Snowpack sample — Loveland Pass, Silver Plume, Colorado, USA (2/11/26, 12:00 PM MST)
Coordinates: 39.663, -105.886
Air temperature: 35 °F
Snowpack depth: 82 cm
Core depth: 10 cm
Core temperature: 17.6 °F
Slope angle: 13°, slope face: 12°
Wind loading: high
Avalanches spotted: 1
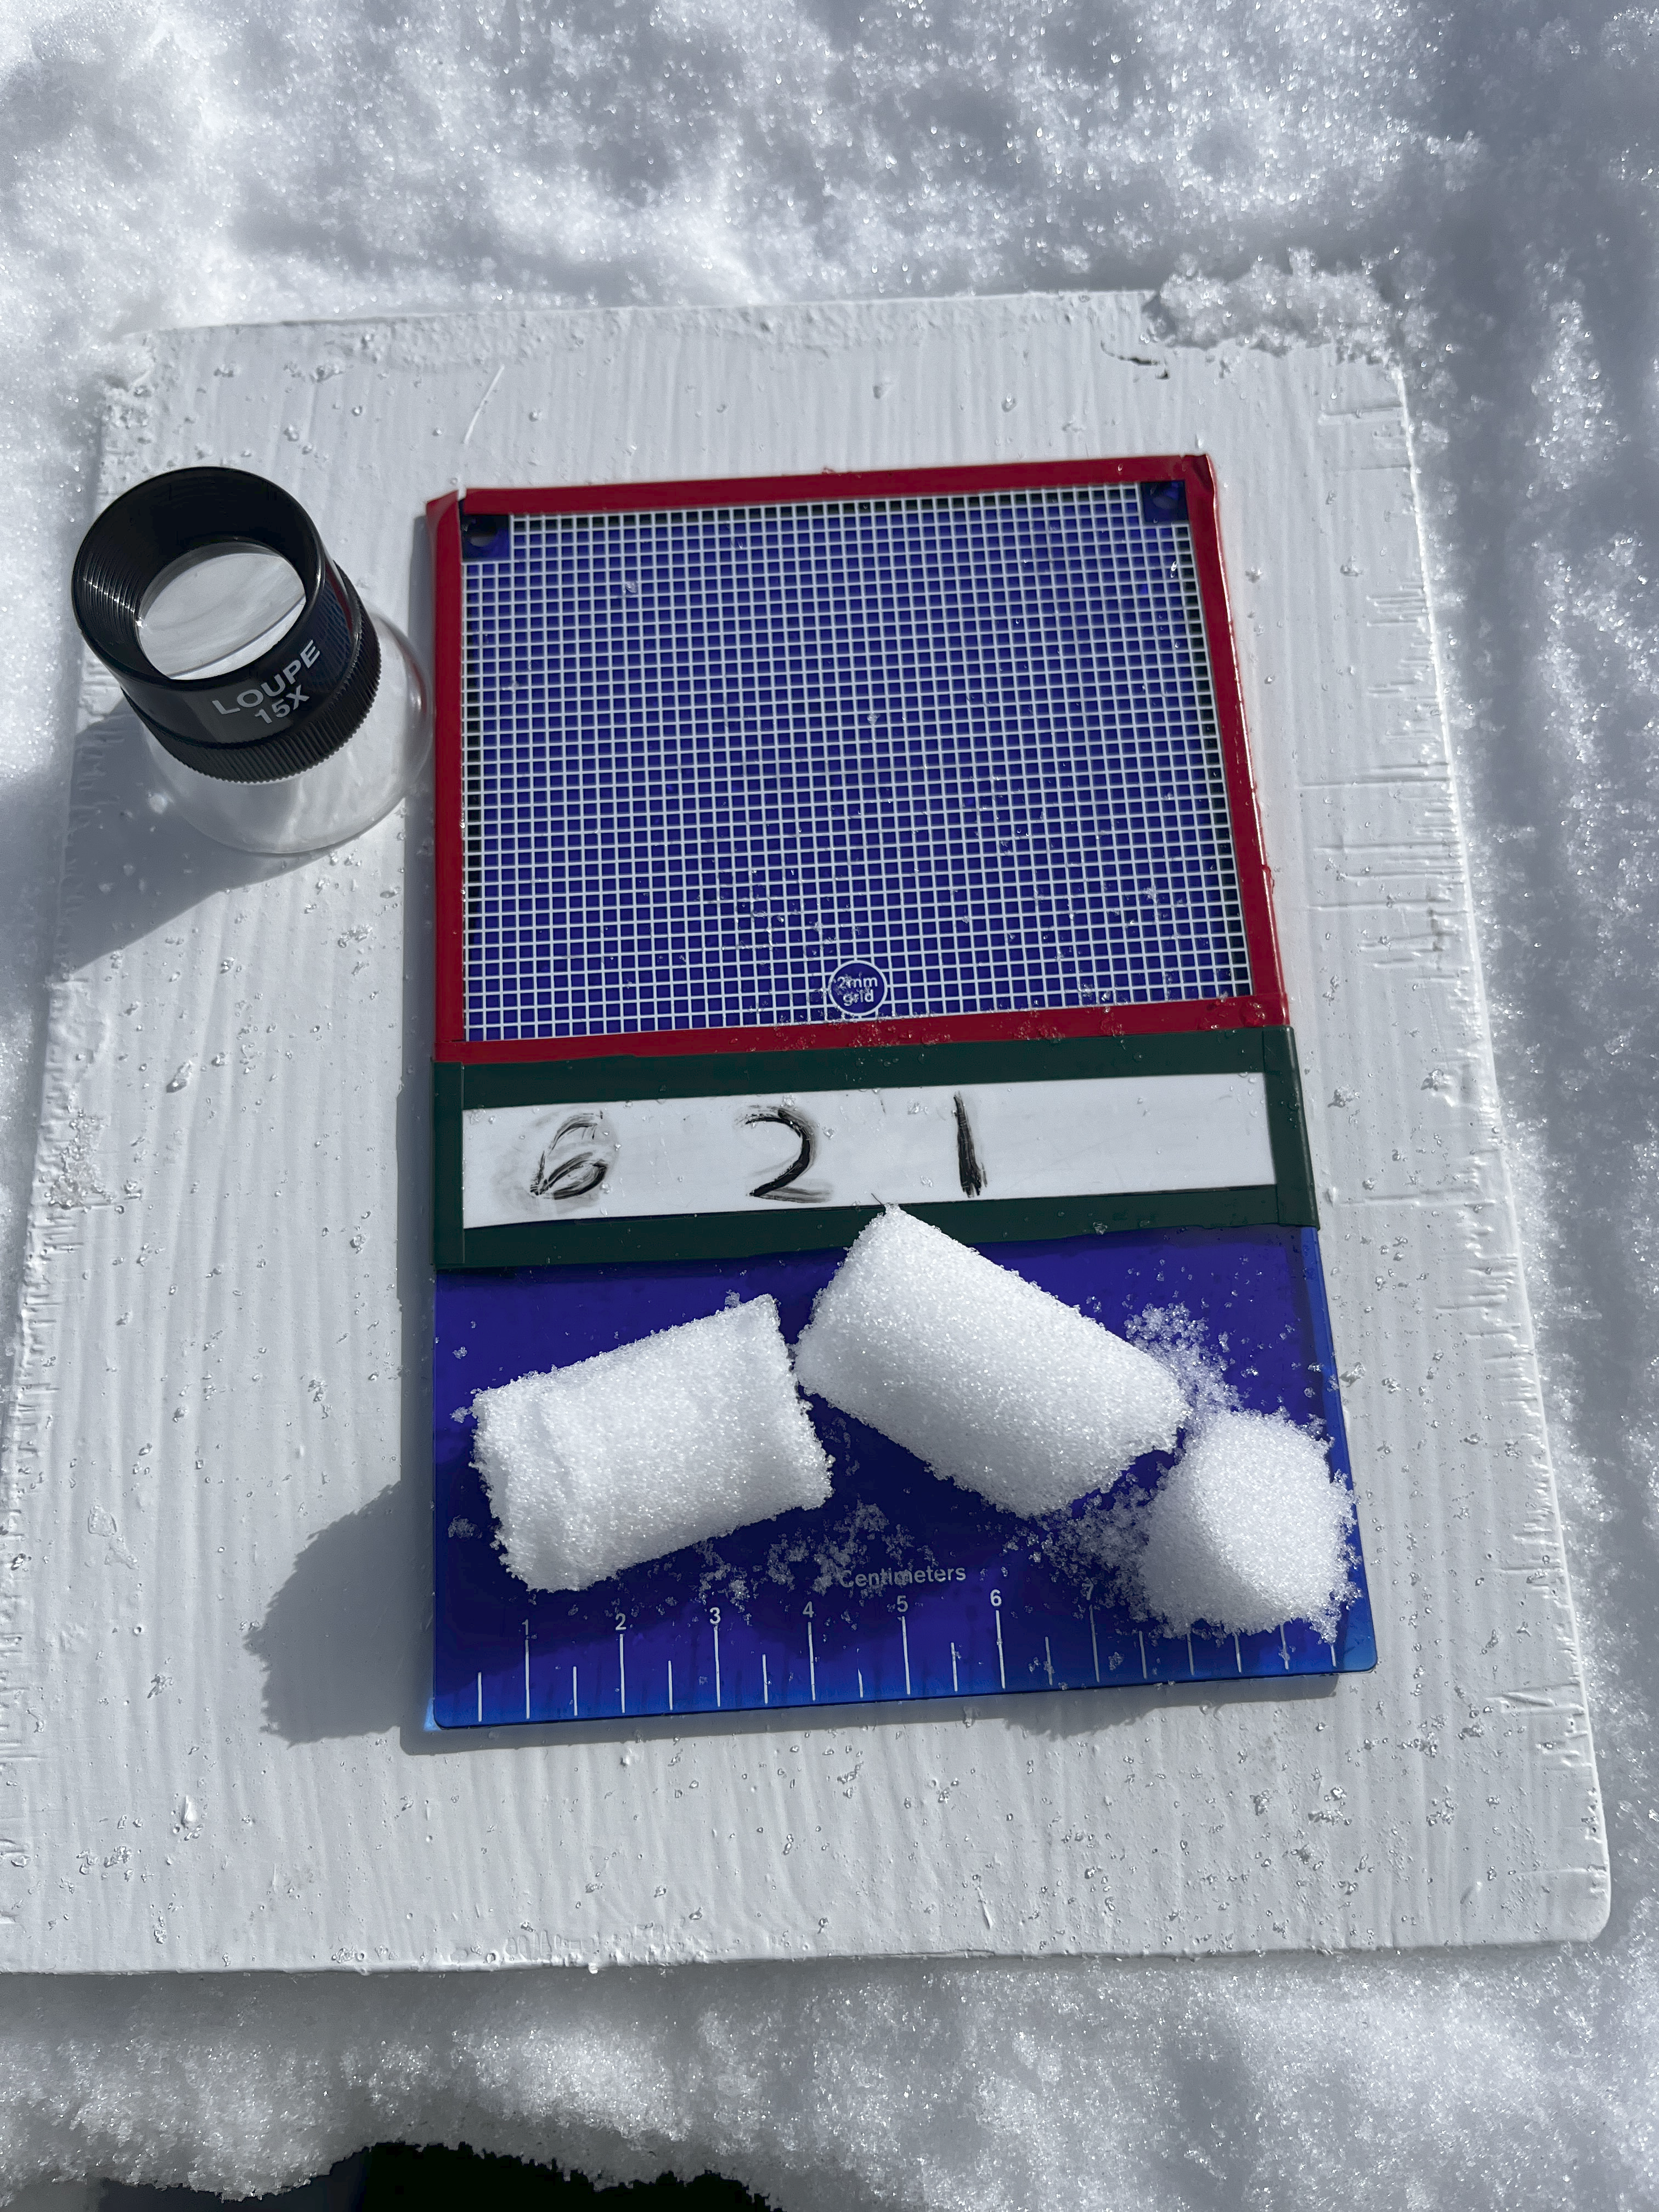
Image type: crystal_card
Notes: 1 small avalanche spotted on the north side of the bowl, lots of wind loading